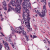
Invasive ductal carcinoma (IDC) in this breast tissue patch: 1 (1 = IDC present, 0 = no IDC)